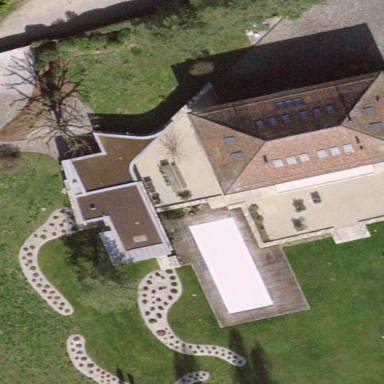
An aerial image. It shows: Simple and straightforward house.